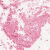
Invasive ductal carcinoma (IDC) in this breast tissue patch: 0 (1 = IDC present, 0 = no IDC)